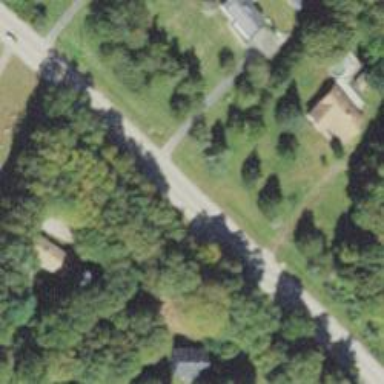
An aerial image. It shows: Residential driveway designated as service road.